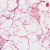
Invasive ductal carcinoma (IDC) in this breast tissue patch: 0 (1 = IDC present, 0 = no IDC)